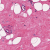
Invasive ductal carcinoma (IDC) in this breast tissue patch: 0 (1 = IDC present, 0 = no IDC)